Question: I am facing problem with eclipse that is when I am using the Android xml layout file to design a screen, I try to add attribute to an element that I have already created. I used to type two letters of the attribute then tap ctrl+space so it will show list of all available attribute by IntelliSense. Now it is not showing anything, instead it is showing a message at the bottom of the screen like below image.
Anybody faced the problem and solved it?
Appreciate your help because it is slowing down my work.

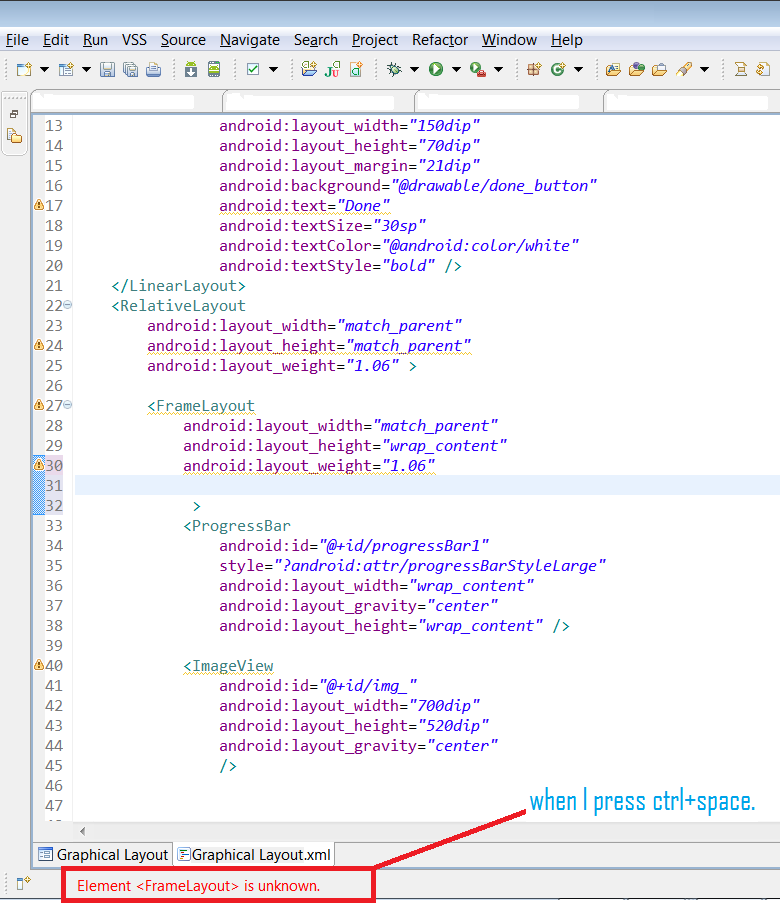
Answer: Here it goes,
I guess you are trying to access 'Parameter Hints (Ctrl+Shift+Space)' Instead of Default 'Content Assist (Ctrl+Space)'.
1. If we press (Ctrl+Shift+Space) in the java file it will gives you the detailed parameter description with the particular list of method names.
2. If we press (Ctrl+Shift+Space) in the xml file , it will gives the following errors, (a.) Element or or anything is unknown. (b.) Content assist not available at the current location. (c.) No completions available.
According to the documents ,
the 'Element Unknown' errors are because of,
The 'Element', we are looking for is not defined 'in-scope schema definitions'.
'XML Content Assist' will be loaded from the 'schema' files and the belonging 'xml' file descriptions.
So mostly no chances to be missed 'Elements' in 'android sdk'.
Check whether any thing missed out in the following 'preferences',
Check the 'priorities' or it.
I guess, You may missed somewhere, because i noticed that in your attached image,
'Graphical Layout.xml' is your layout name. It cannot be named like that,
In 'android' , it should be and should .
If you give the **, then it is possible for somebody to tackle it.
You mentioned that , for all of the 'layout' files you are getting the same error,
so you can create a simple sample layout and paste with your question.
So my suggestion is, please check whether do you went wrong in somewhere in the xml file by
defining and providing open with priorities or not.
And do check the 'XML Content Assist' in the menu.